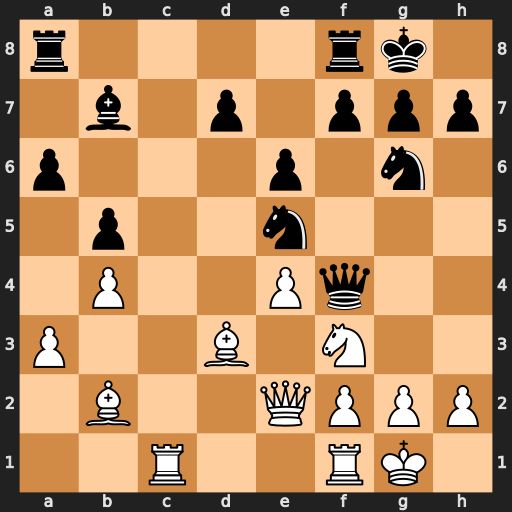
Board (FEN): r4rk1/1b1p1ppp/p3p1n1/1p2n3/1P2Pq2/P2B1N2/1B2QPPP/2R2RK1
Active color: w
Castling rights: -
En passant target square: -
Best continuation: Nxe5 Nxe5 g3 Nf3+ Kg2